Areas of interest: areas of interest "Wuhan Erqi Memorial Hall"
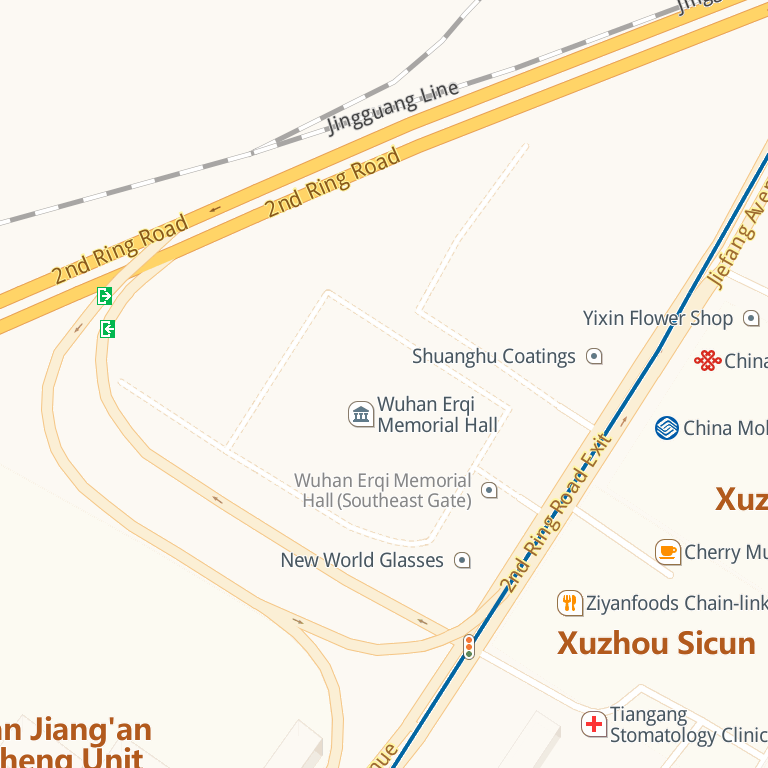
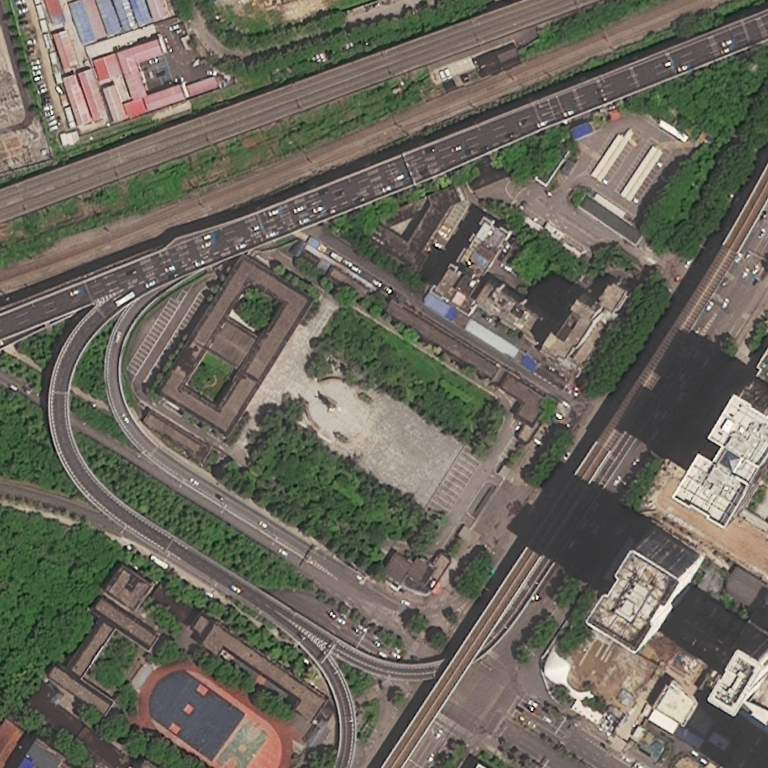